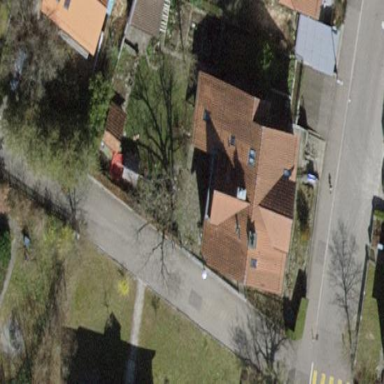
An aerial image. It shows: Building with tile roof.